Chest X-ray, PA view. Patient: 57 years old, sex F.
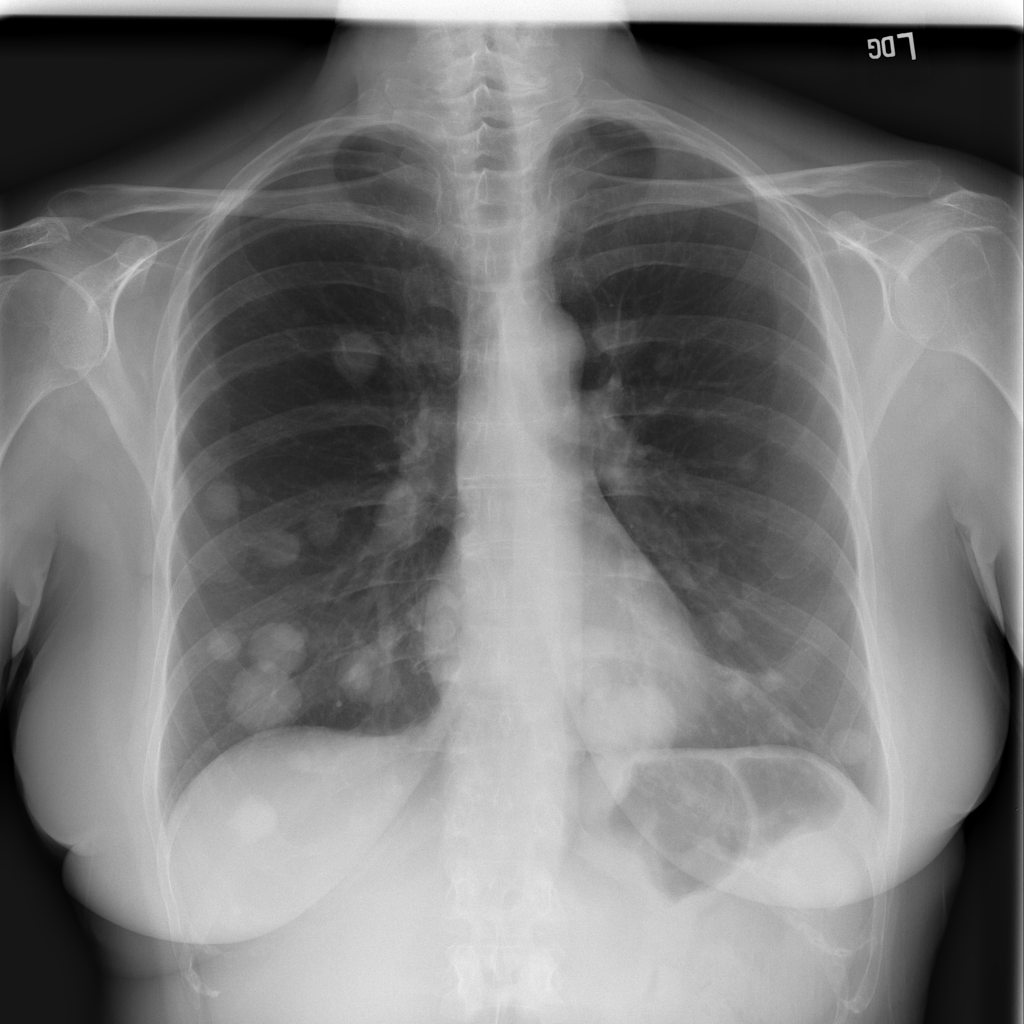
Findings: Mass